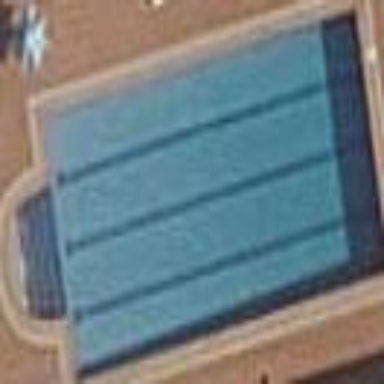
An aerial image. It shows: Swimming pool located in leisure land.